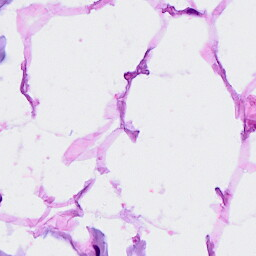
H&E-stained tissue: Breast